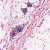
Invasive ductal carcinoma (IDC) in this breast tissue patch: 0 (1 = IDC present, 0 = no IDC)